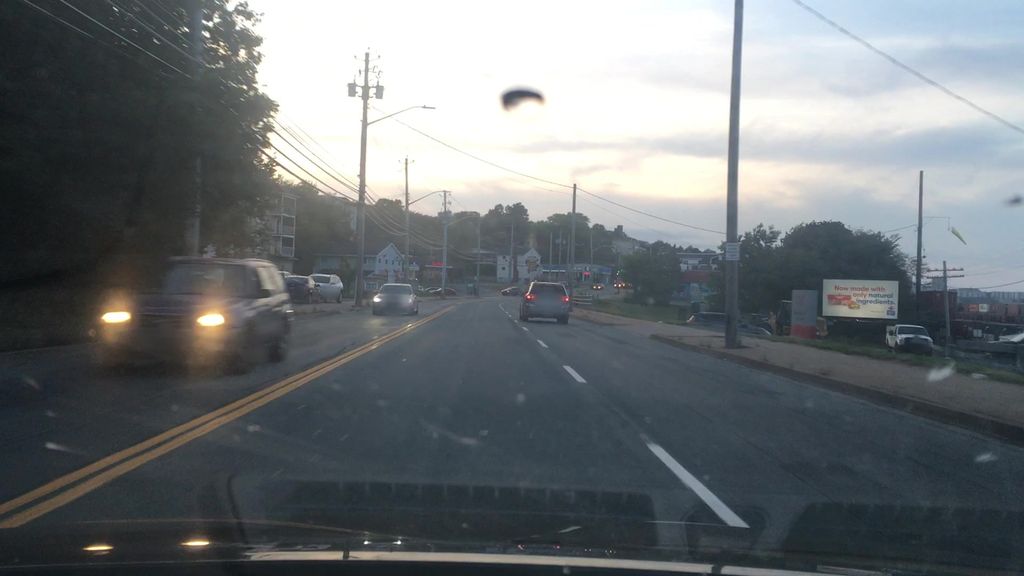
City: halifax